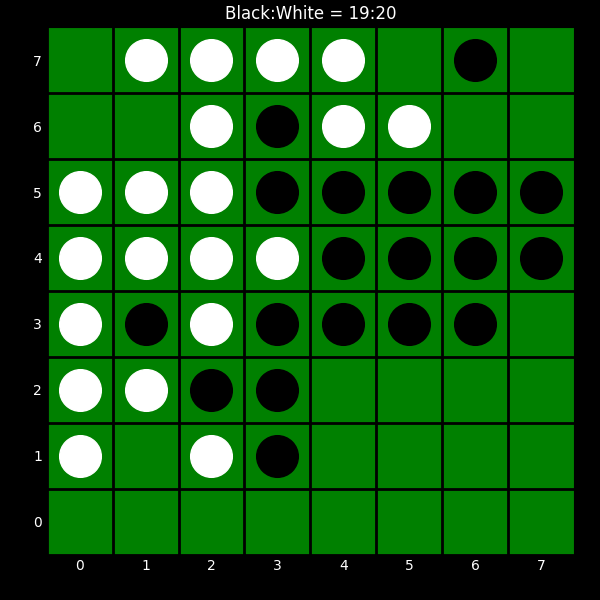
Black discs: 19
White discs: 20